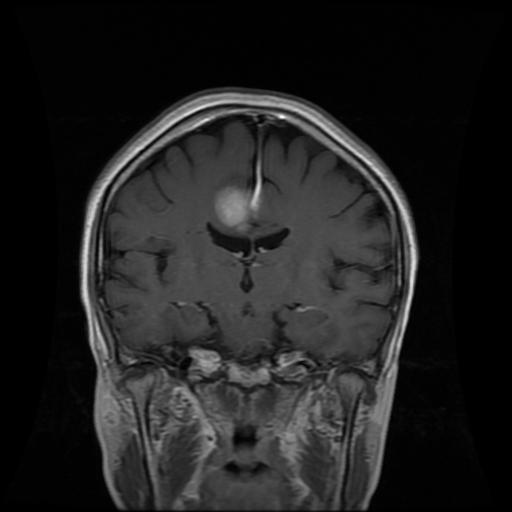
Label: meningioma